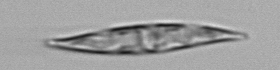
Label: Pleurosigma